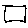
Label: square